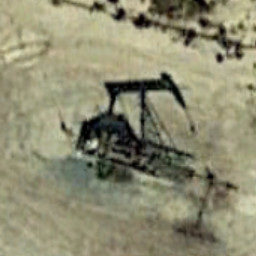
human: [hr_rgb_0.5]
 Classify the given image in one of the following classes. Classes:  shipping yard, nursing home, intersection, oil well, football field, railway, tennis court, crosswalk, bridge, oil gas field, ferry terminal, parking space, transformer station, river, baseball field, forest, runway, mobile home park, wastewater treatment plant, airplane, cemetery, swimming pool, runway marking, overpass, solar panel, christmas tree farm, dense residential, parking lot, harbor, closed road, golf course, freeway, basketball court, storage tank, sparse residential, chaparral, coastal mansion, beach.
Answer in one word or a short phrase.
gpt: oil well